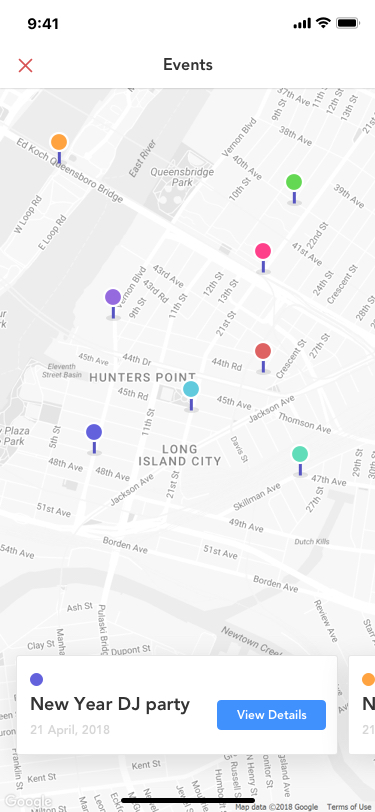
Text in this UI design:
21 April, 2018
New Year DJ party
21 April, 2018
New Year DJ party